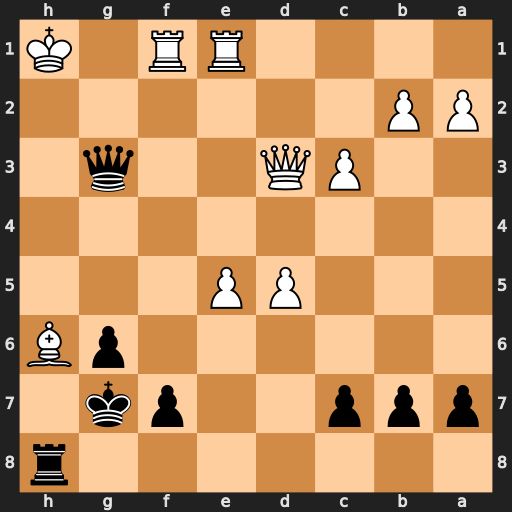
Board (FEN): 7r/ppp2pk1/6pB/3PP3/8/2PQ2q1/PP6/4RR1K
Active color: b
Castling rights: -
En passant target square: -
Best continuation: Rxh6#